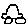
Label: car